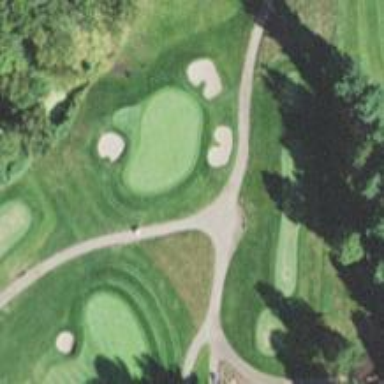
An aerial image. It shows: View of golf hole.